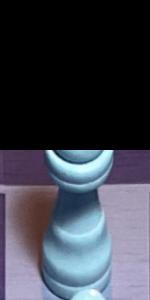
Label: Queen_White